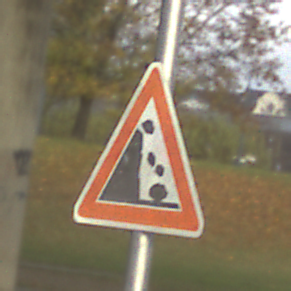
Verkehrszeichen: SteinschlagLinks
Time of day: SunriseSunset
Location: Outdoor (Suburban)
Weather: PartlyCloudy
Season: NotSpecified
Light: Natural